Interaction volume radius: 10 \u00c5
Interaction volume height: 10 \u00c5
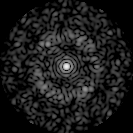
Disorder parameter: 0.7915